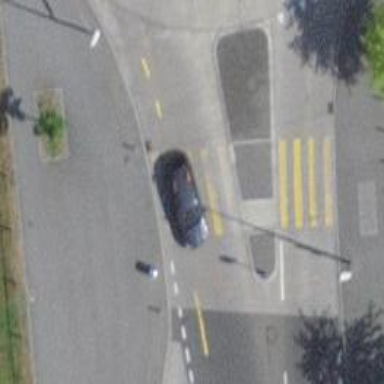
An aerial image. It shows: Kerb serving as barrier.